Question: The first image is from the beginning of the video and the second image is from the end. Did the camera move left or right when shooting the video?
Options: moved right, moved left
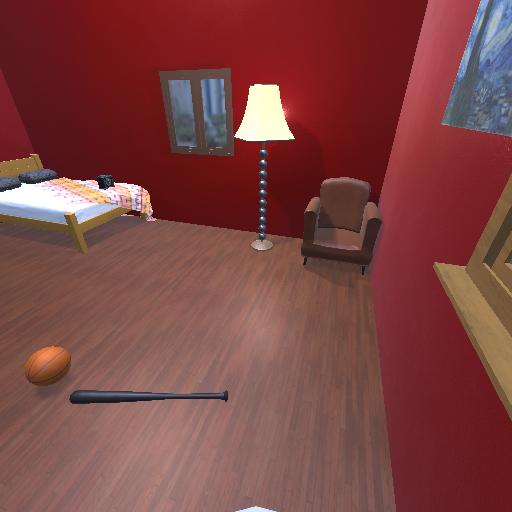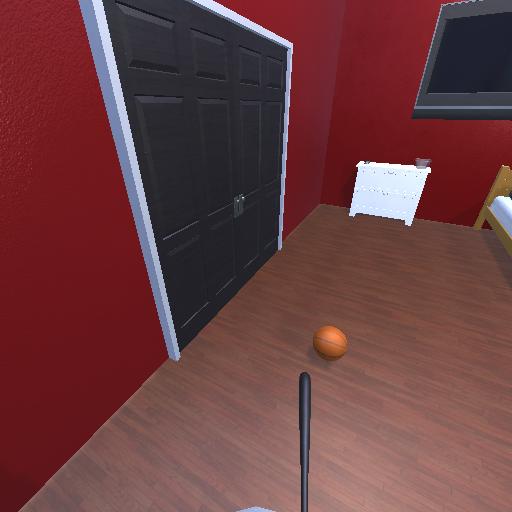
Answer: moved right